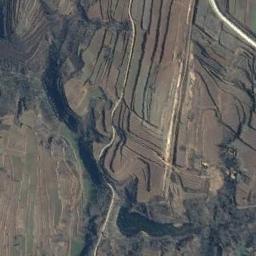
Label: terrace